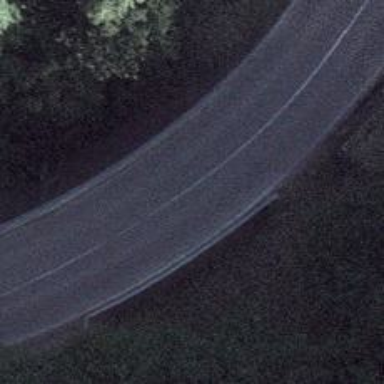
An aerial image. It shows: Tertiary road on bridge with asphalt surface.